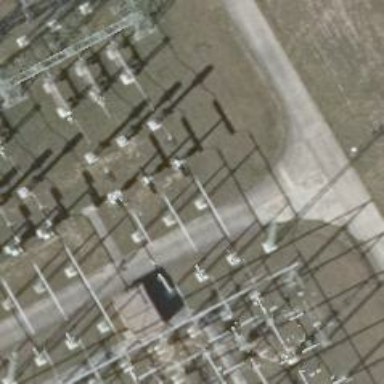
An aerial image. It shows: Power line with 3 cables running through bay.